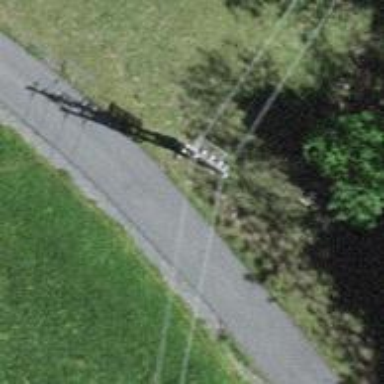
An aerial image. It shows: Distribution transformer attached to power pole.